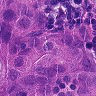
Metastatic tissue present: yes